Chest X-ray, PA view. Patient: 58 years old, sex F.
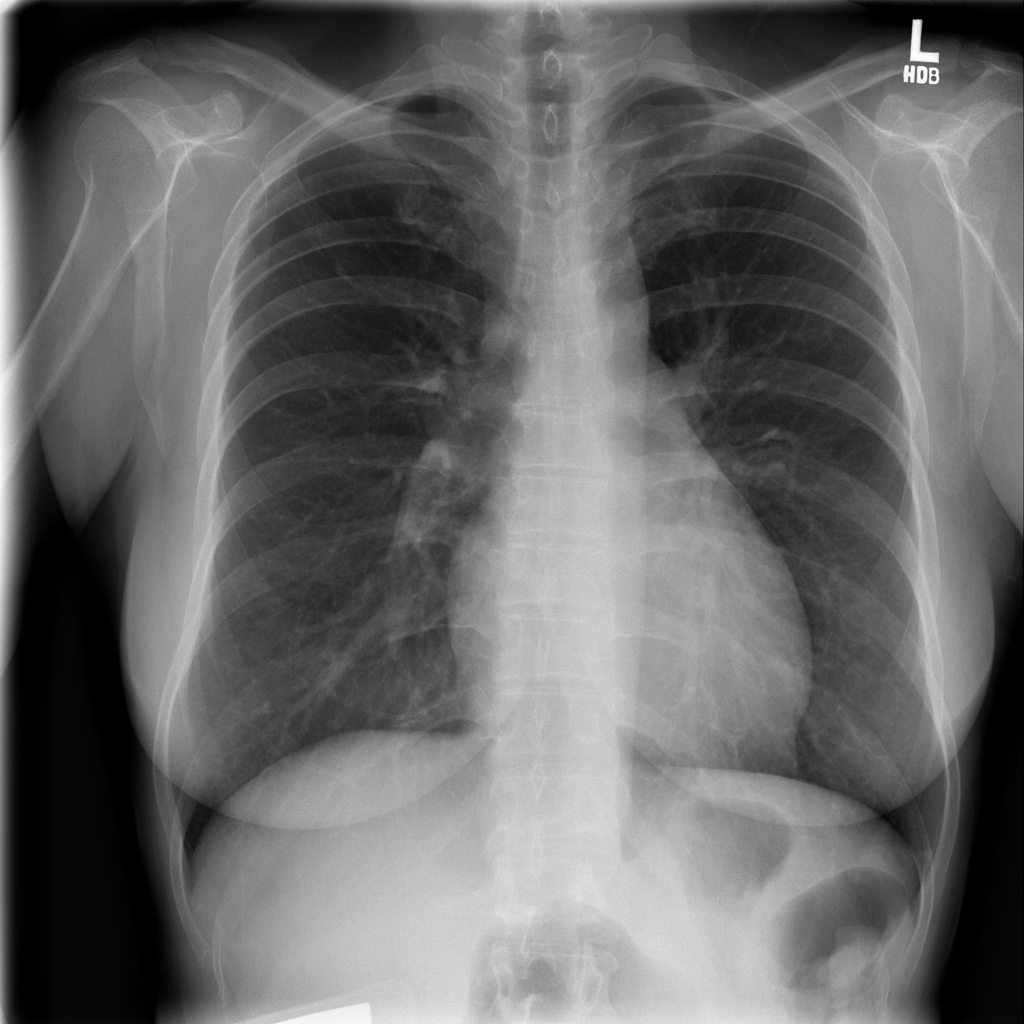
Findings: No Finding